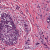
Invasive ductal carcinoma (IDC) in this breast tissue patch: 1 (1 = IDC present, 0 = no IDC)